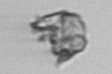
Label: detritus_transparent